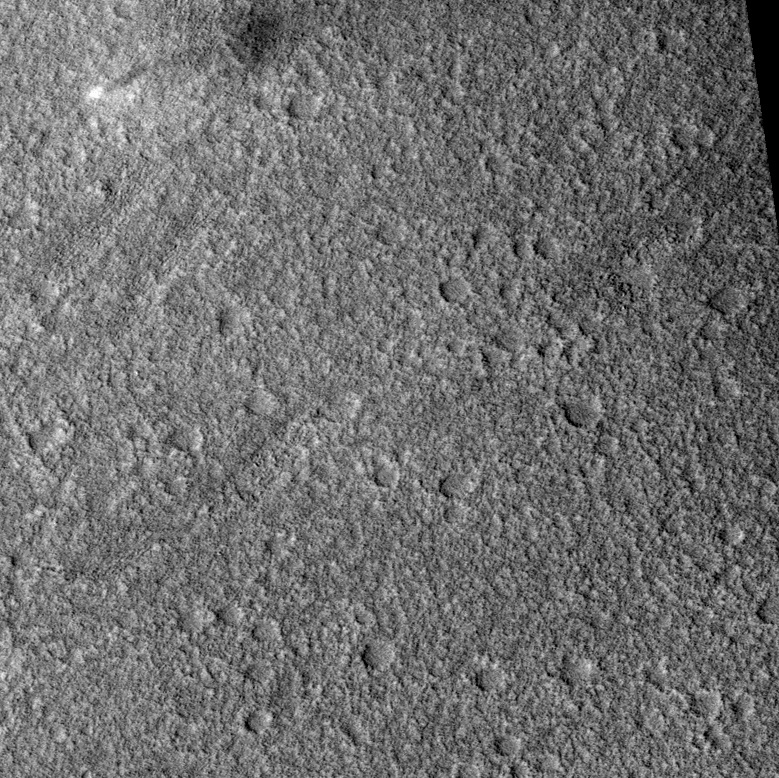
Label: dustdevil